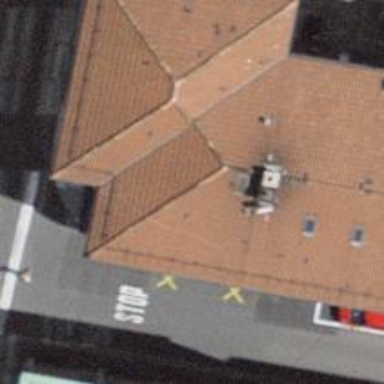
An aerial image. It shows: Cafe.